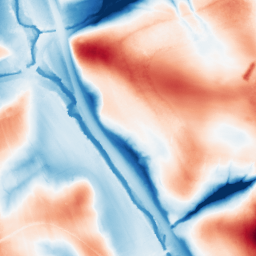
Category: edge_preserving
Decomposition family: guided
Decomposition parameters: radius: 32
eps: 0.01
Upsampling method: bspline
Upsampling parameters: scale: 8
Upsampling scale: 8